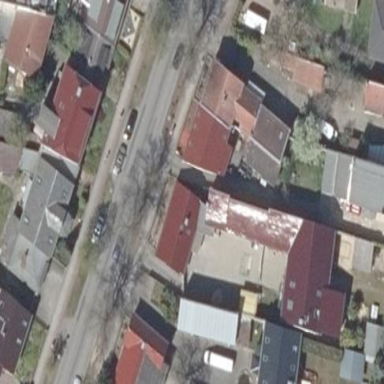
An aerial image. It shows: Detached building.